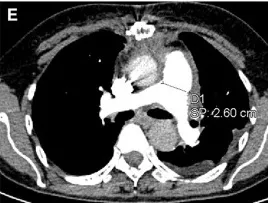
Preoperative and postoperative data. Images. Are intraoperative images,. With. Showing the pulmonary artery aneurysm under direct visualization.
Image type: radiology (ct)